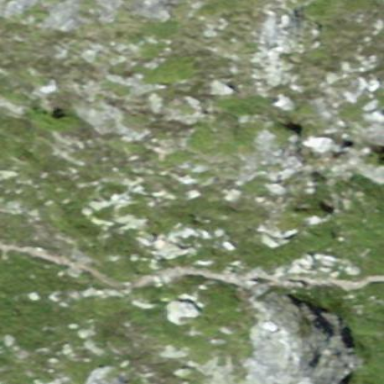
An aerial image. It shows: Landscape dominated by bare rock.